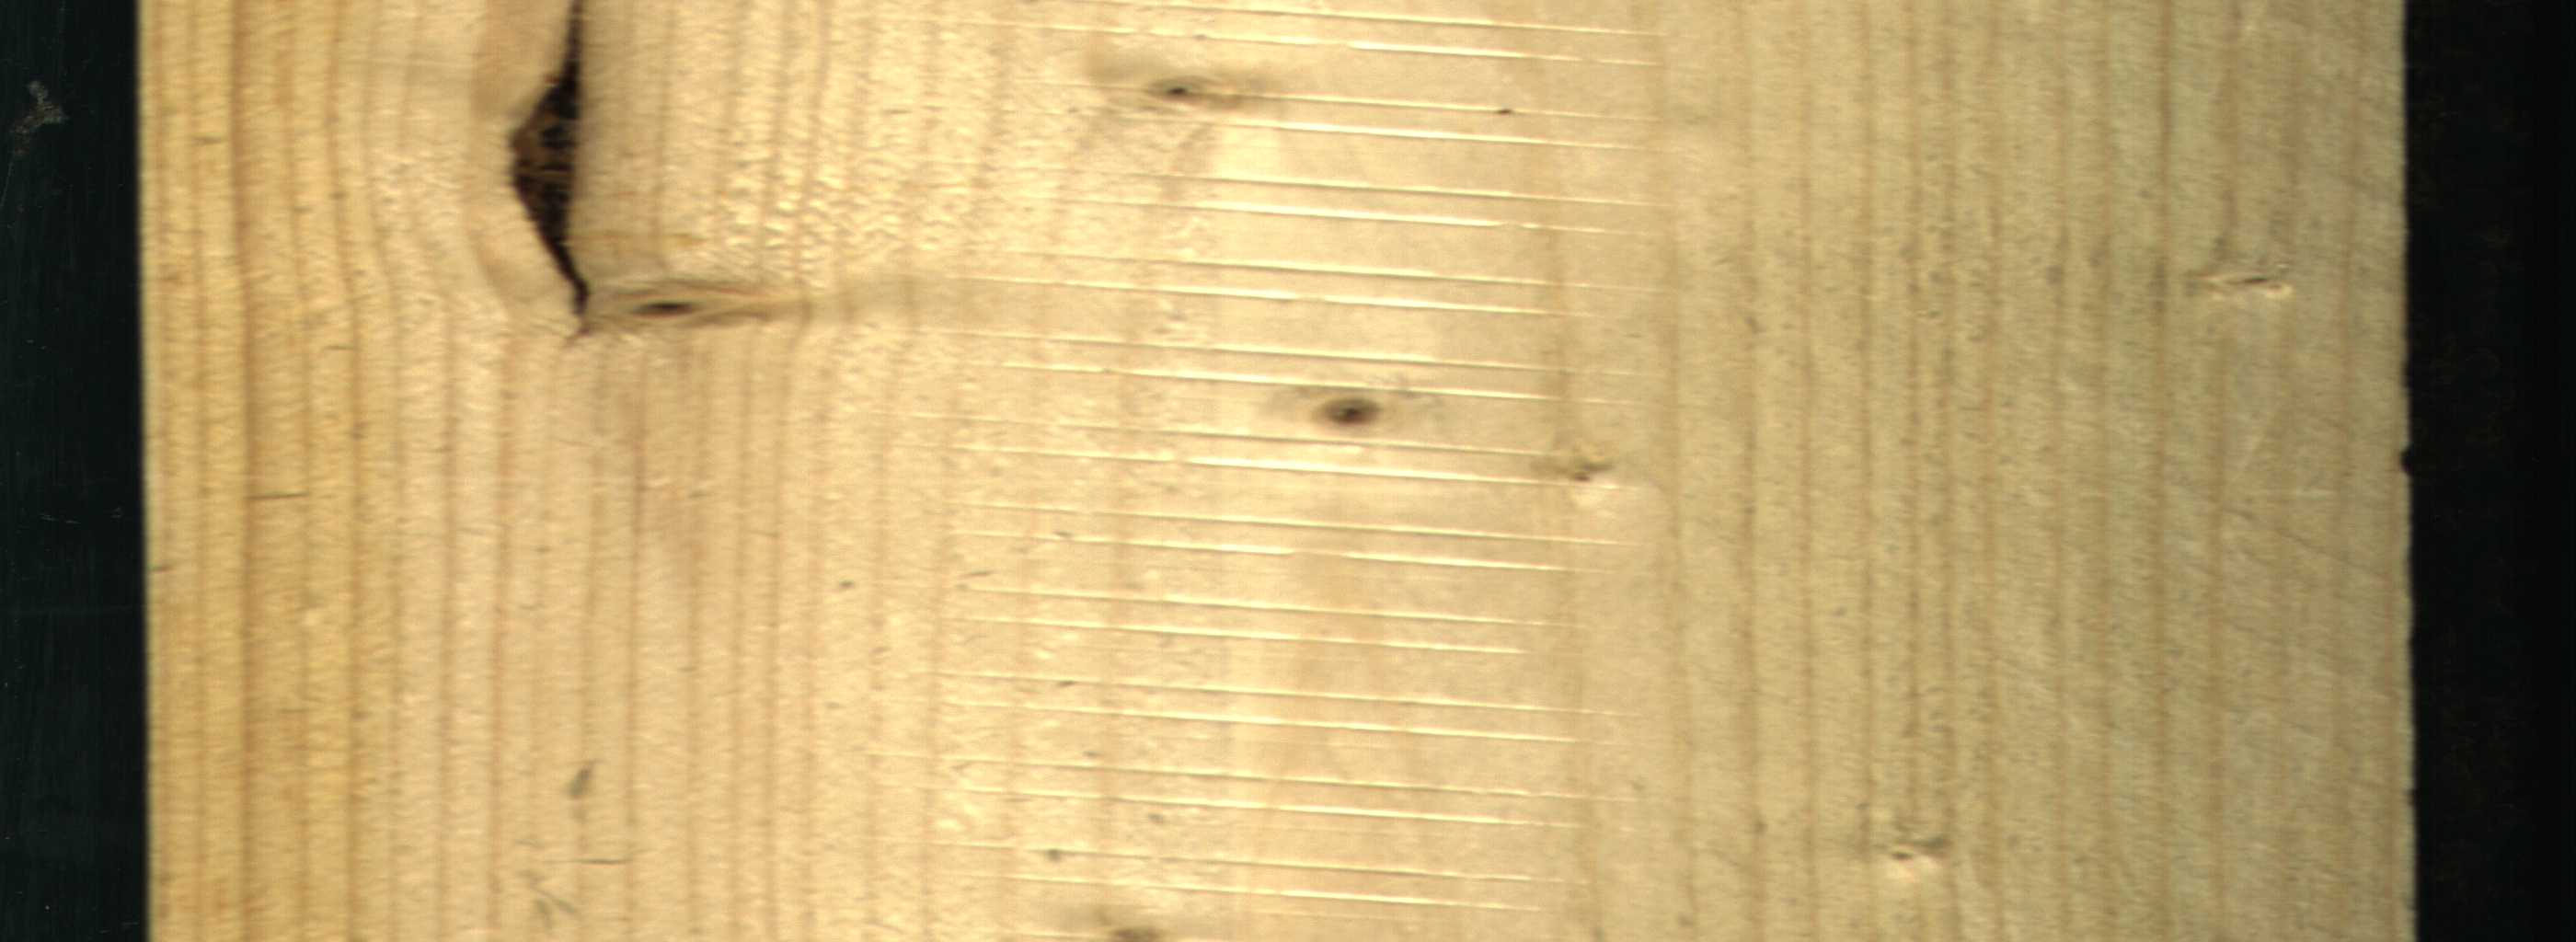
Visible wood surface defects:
resin
Live_Knot
Live_Knot
Live_Knot